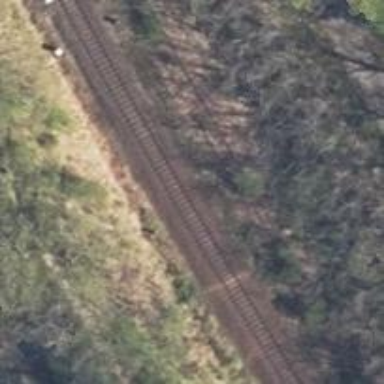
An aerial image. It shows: Abandoned railway.